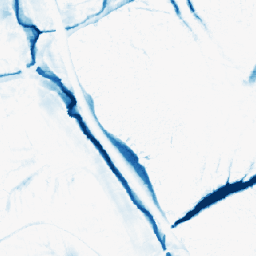
Category: morphological
Decomposition family: morphological_ellipse
Decomposition parameters: operation: closing
width: 20
height: 30
Upsampling method: nearest
Upsampling parameters: scale: 4
Upsampling scale: 4